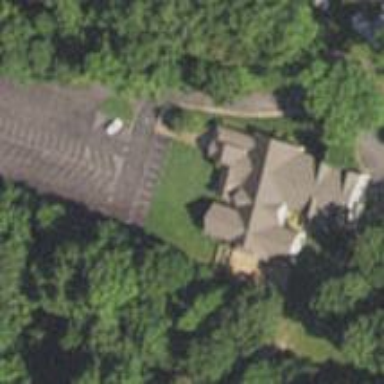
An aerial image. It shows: Parking space is available.